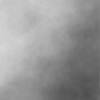
Label: dusty